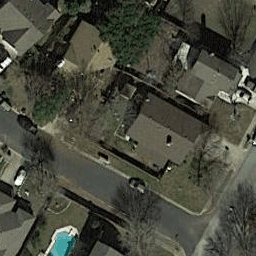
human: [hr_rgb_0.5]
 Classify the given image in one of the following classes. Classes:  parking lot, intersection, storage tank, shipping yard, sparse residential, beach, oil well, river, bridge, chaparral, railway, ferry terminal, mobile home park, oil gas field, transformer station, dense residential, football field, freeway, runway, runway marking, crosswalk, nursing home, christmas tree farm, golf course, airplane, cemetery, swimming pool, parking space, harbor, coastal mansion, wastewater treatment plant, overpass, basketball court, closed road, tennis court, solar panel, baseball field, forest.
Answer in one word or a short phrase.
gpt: dense residential